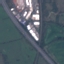
Label: Highway